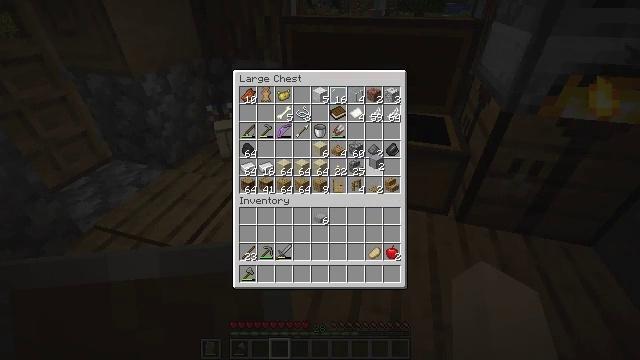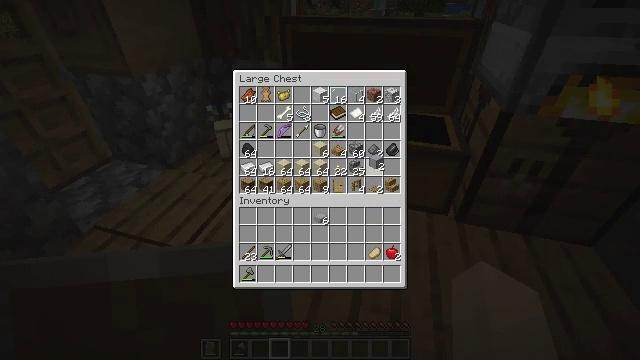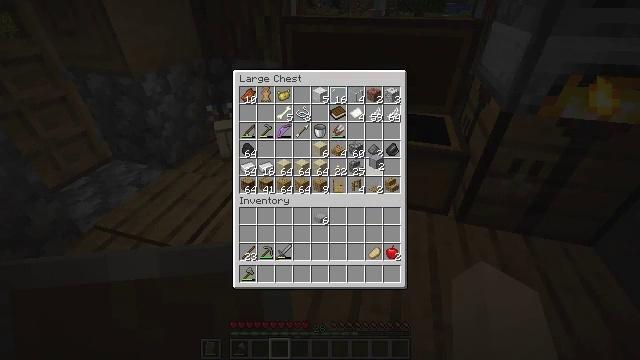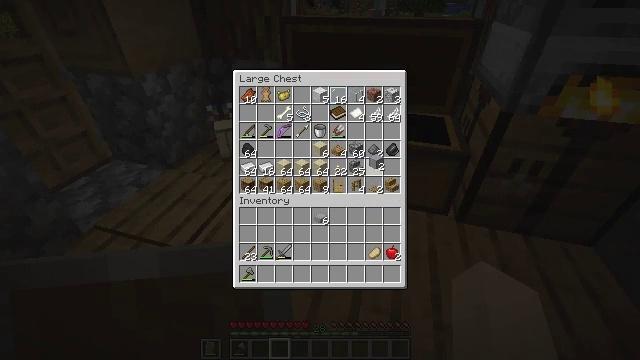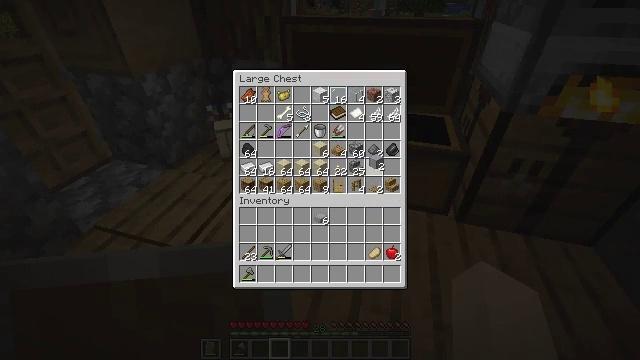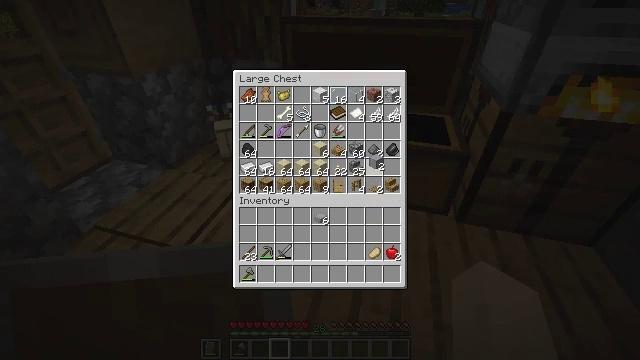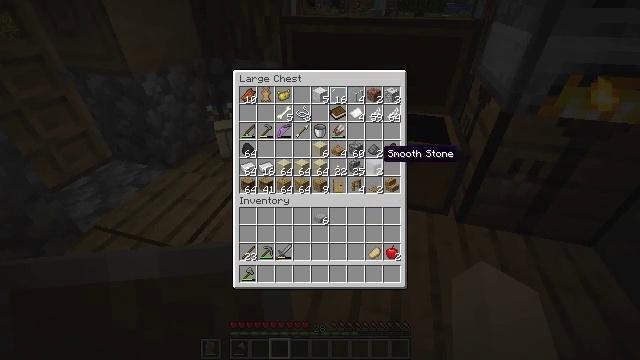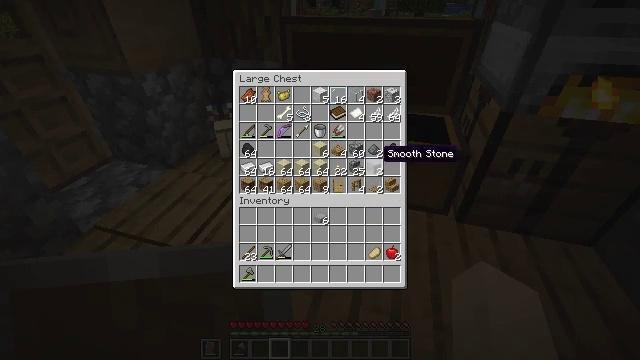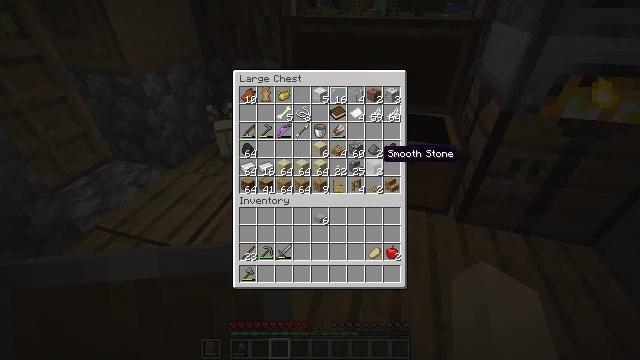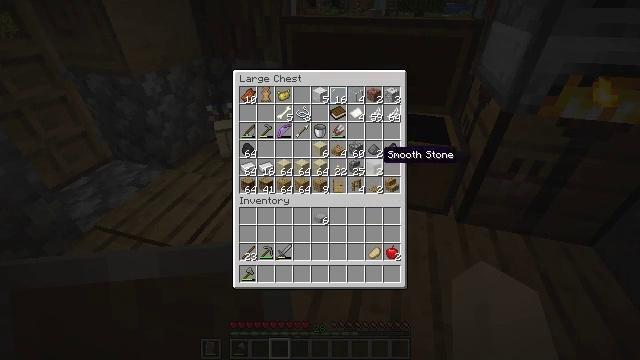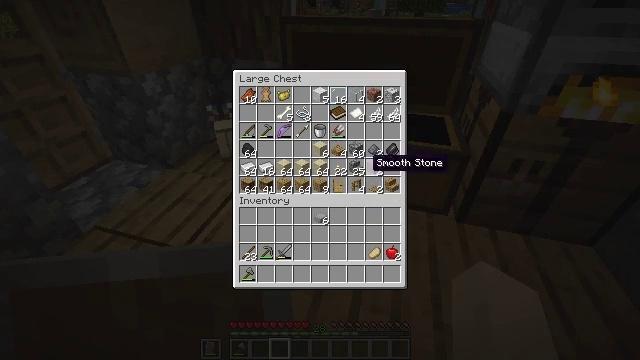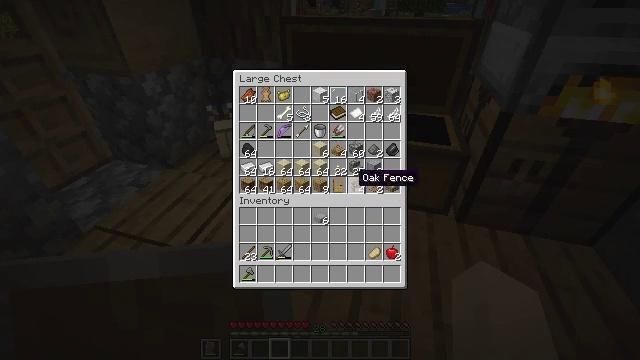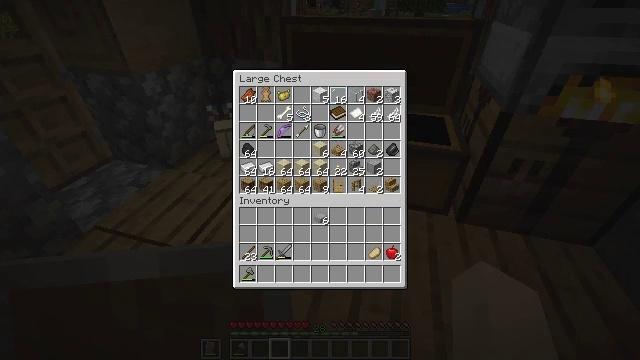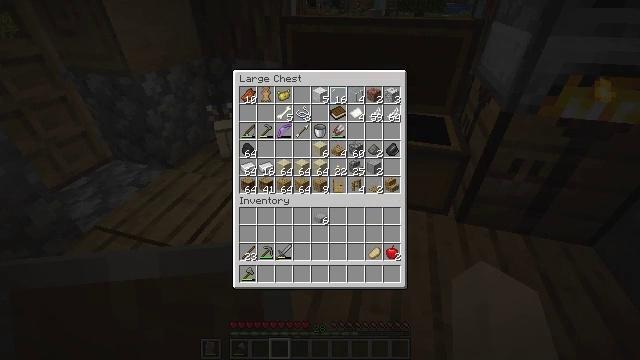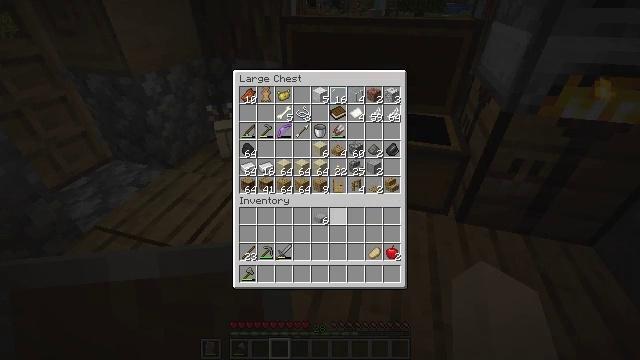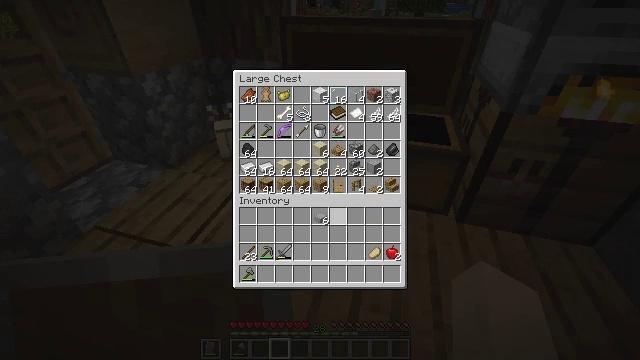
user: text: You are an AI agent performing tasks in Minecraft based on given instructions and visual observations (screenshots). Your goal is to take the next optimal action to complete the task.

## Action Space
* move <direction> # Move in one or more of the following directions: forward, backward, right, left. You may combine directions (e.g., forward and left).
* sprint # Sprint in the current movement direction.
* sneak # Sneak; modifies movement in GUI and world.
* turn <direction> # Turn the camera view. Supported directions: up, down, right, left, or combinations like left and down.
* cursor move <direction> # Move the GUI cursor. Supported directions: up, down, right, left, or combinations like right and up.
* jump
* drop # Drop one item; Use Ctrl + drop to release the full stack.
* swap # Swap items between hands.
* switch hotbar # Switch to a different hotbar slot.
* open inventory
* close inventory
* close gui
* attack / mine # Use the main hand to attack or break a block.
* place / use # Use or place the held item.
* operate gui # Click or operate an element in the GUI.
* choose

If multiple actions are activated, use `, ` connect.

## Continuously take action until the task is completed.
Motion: motion action
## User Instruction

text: Get smooth stone for building.
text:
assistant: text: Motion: no_op
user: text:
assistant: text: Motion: no_op
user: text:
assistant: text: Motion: operate gui
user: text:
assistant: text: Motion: operate gui
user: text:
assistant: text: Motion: operate gui
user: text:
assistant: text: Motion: no_op
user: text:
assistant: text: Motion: no_op
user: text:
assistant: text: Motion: no_op
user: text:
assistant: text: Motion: no_op
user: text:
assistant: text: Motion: cursor move left and down
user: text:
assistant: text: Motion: cursor move left and down
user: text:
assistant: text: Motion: cursor move left and down
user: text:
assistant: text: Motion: no_op
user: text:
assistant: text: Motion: no_op
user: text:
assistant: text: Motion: no_op
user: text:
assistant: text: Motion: no_op
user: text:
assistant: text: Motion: no_op
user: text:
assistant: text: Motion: operate gui
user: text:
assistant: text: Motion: operate gui
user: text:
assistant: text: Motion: operate gui
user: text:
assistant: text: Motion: cursor move right
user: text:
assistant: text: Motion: cursor move right and up
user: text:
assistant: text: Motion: cursor move right and up
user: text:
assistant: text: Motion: no_op
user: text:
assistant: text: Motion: no_op
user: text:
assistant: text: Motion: no_op
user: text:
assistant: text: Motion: no_op
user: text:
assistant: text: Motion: no_op
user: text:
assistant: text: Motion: no_op
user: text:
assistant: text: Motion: no_op